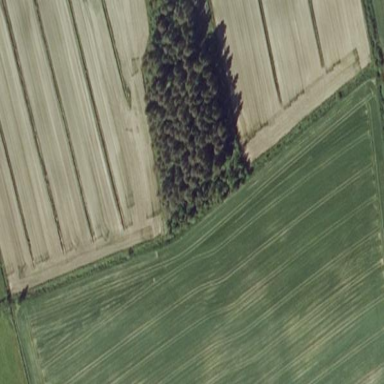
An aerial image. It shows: Forested woodland area.